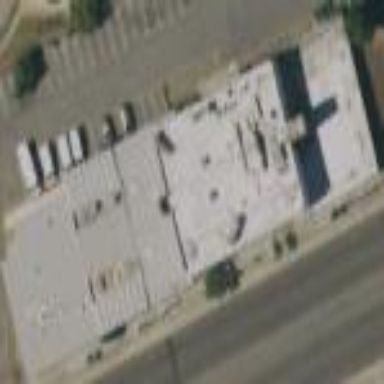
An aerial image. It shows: Commercial building.